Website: macys
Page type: account-selection
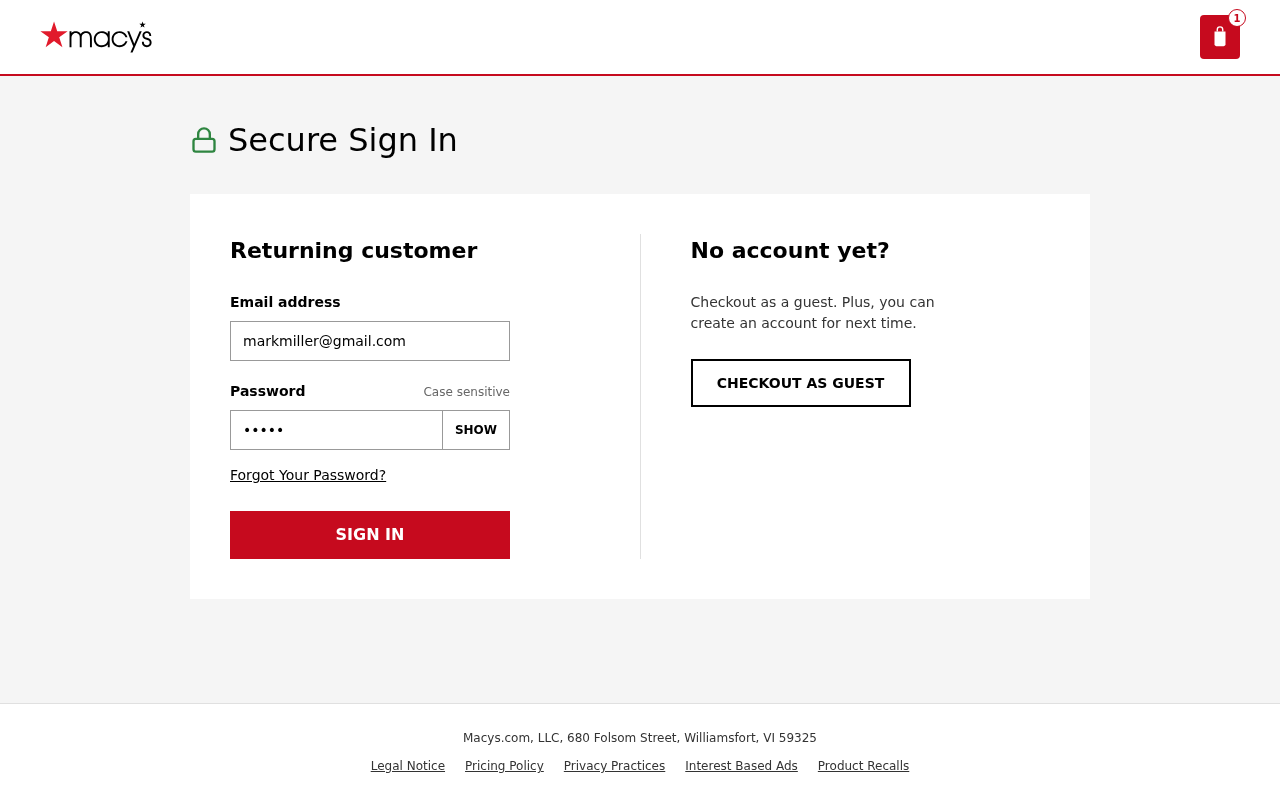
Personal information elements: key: PII_EMAIL
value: markmiller@gmail.com
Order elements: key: ORDER_NUM_ITEMS
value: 1